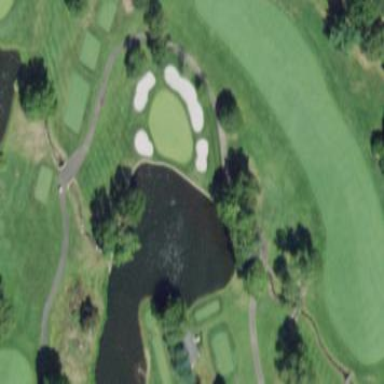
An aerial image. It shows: Water hazard in golf course. The hazard is natural water feature.